Field crop: tomato
Growth stage: 1
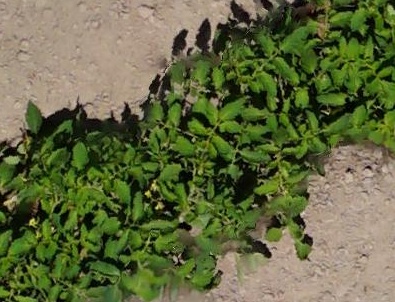
Species: tomato